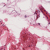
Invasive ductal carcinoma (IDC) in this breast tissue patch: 0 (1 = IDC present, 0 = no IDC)